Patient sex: M
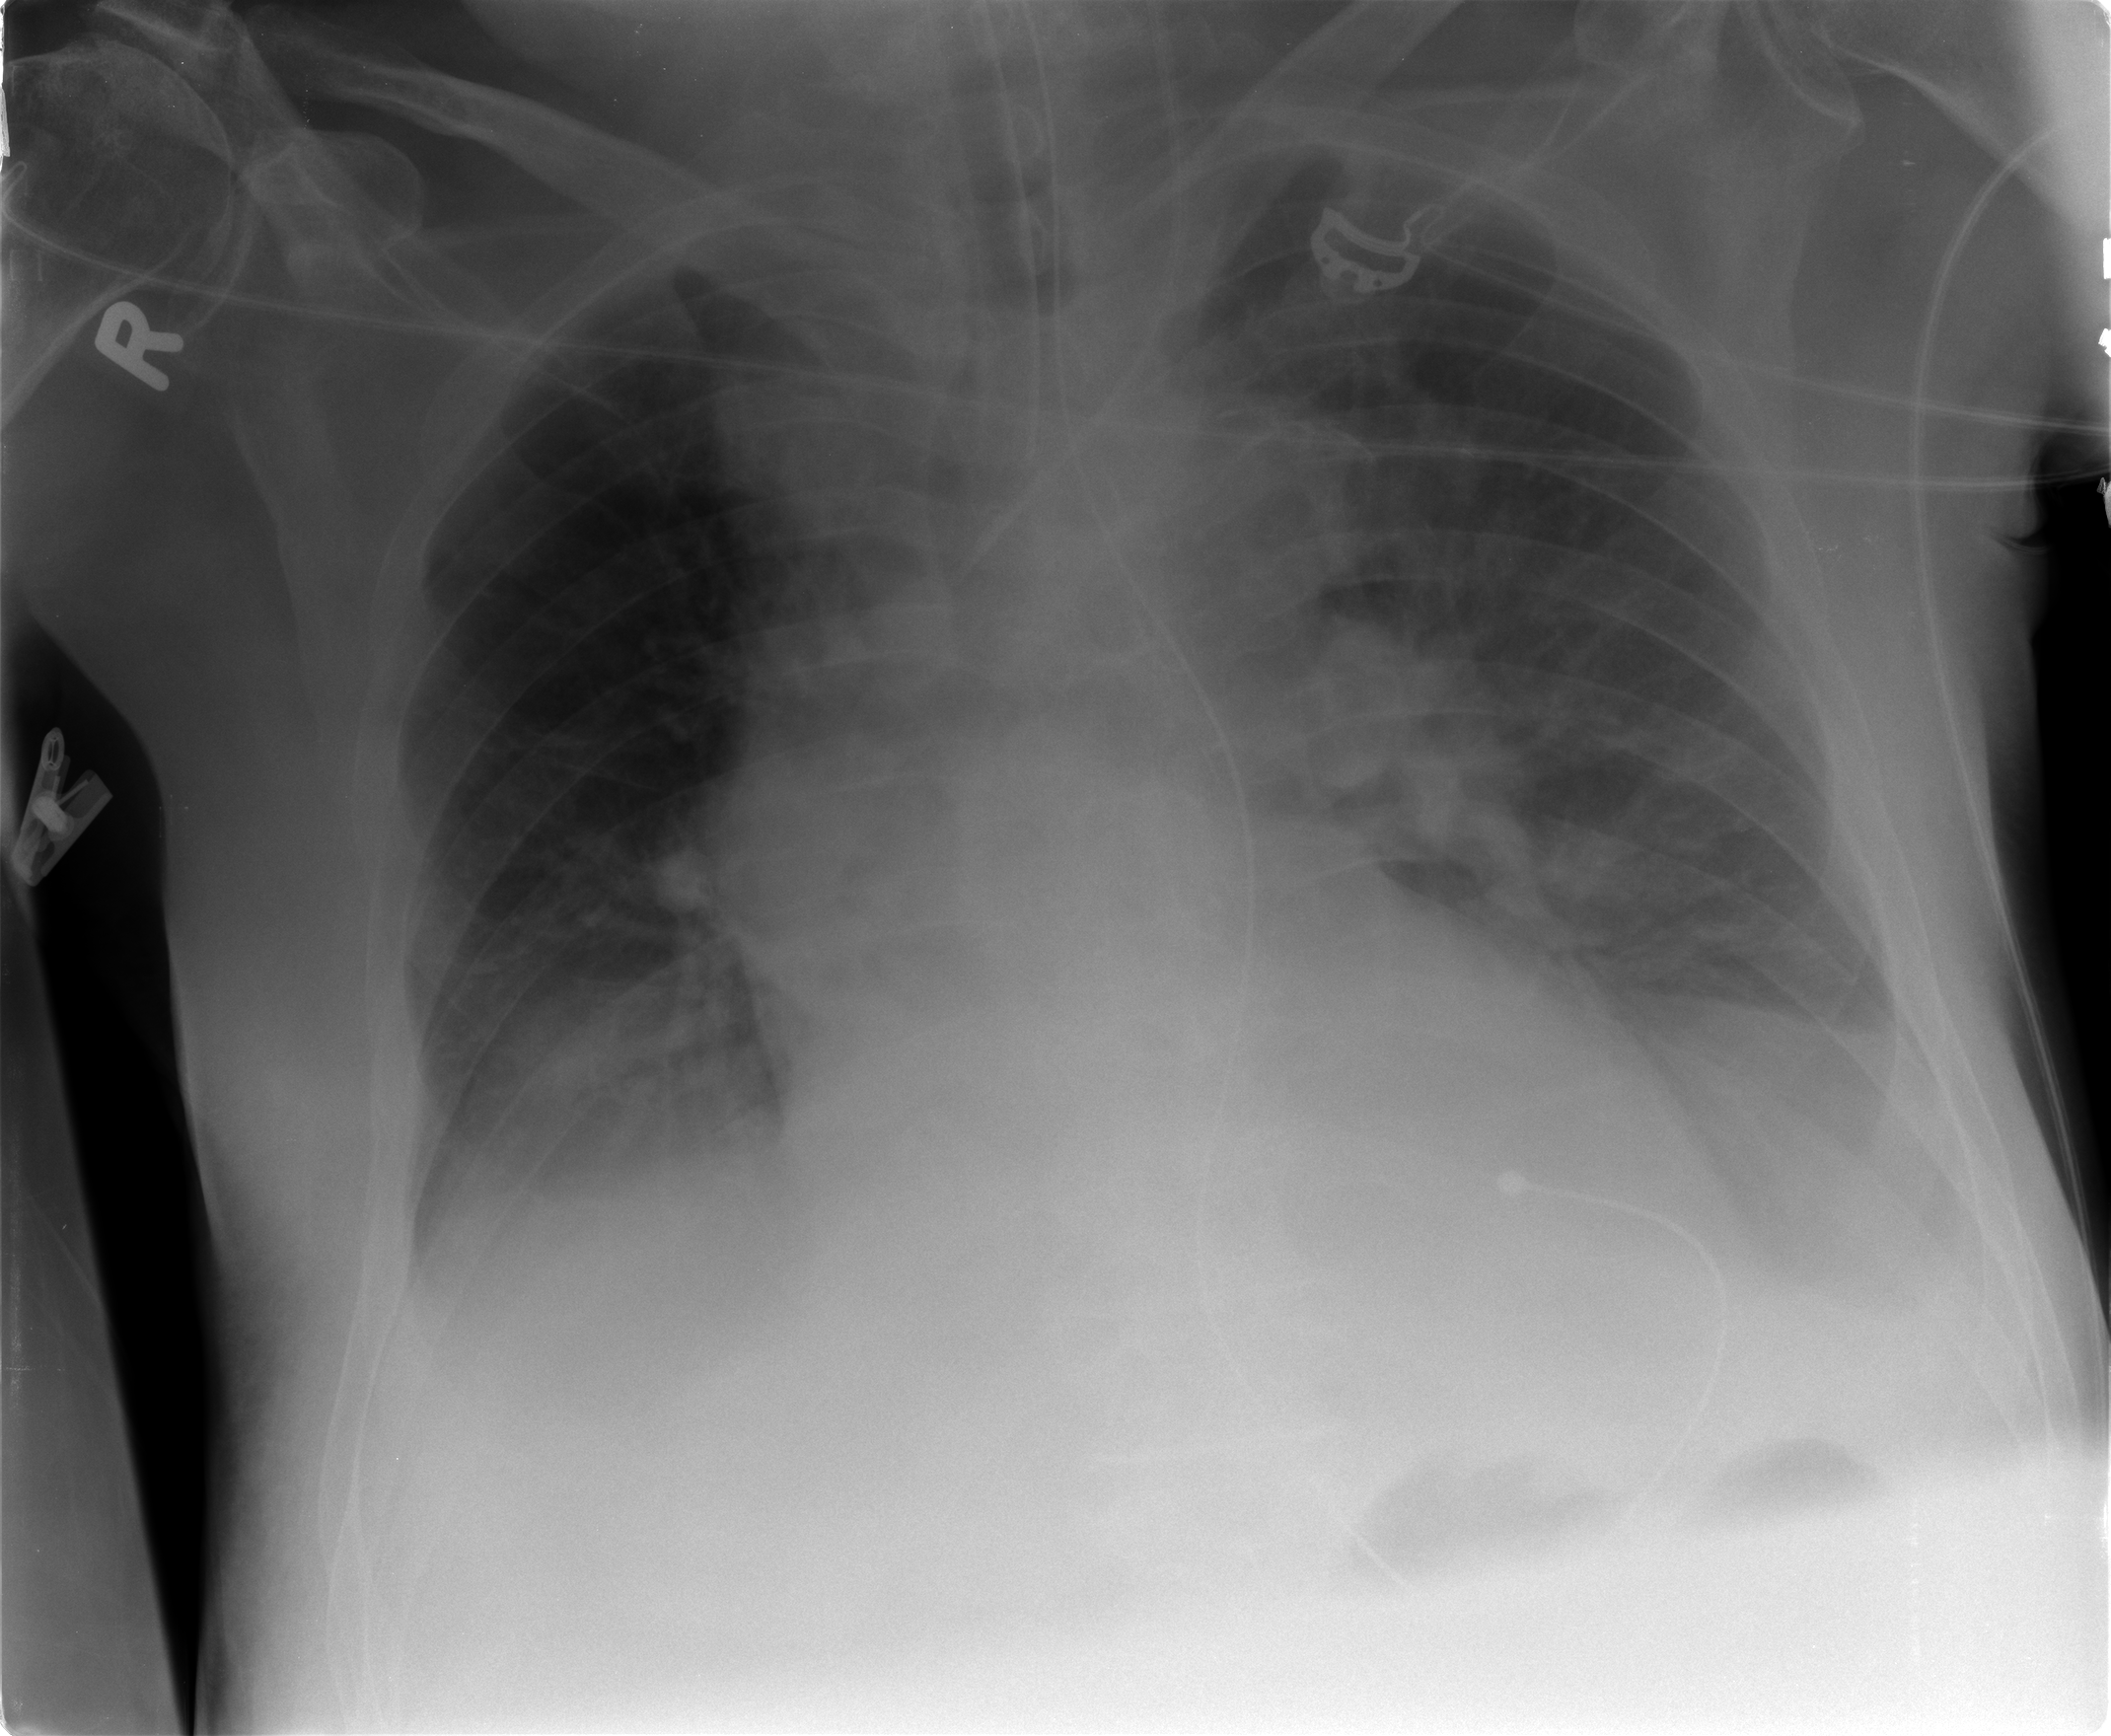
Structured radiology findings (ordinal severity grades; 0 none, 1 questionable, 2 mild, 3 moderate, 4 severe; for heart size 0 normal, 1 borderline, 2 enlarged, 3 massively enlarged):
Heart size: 2
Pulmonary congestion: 2
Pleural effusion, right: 2
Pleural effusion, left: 2
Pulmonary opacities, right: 1
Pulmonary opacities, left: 2
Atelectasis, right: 2
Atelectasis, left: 2